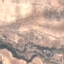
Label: PermanentCrop